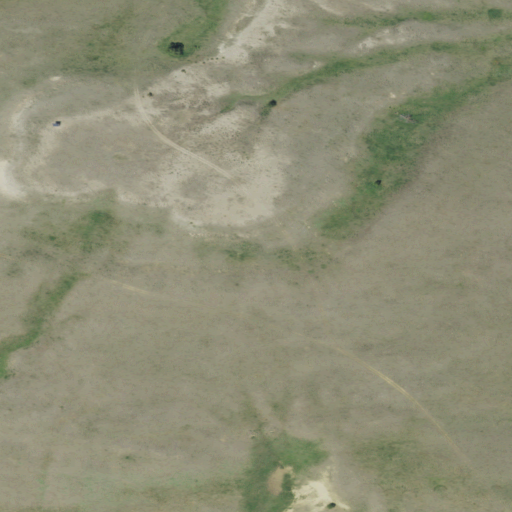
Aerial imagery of mountain in Montana named Bald Butte containing shrub and grassland